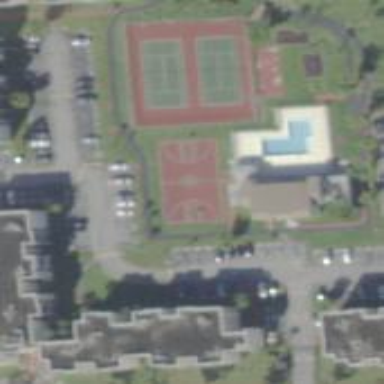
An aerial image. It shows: View of apartment building.